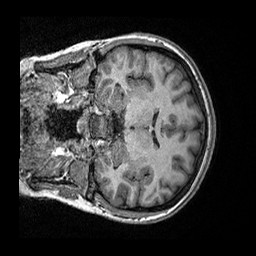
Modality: T1w
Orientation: coronal
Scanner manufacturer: ge
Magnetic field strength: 3 T
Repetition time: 2.349 s
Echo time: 0.002968 s